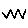
Label: zigzag